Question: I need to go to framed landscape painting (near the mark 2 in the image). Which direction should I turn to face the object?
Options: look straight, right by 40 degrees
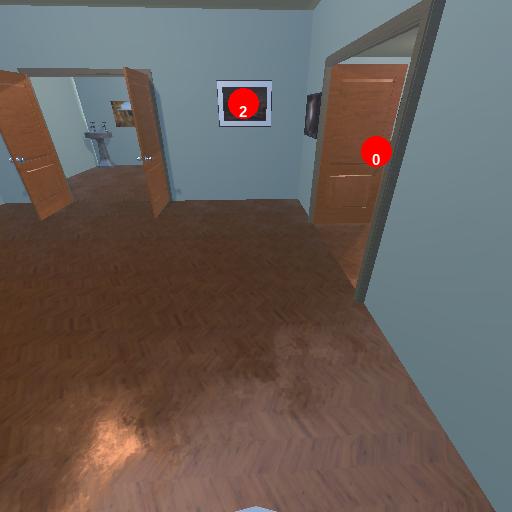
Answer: look straight